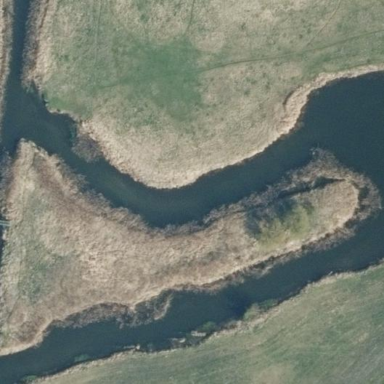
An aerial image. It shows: Oxbow water feature in natural setting.